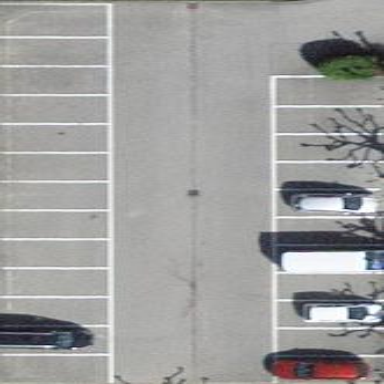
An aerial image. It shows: Parking area.